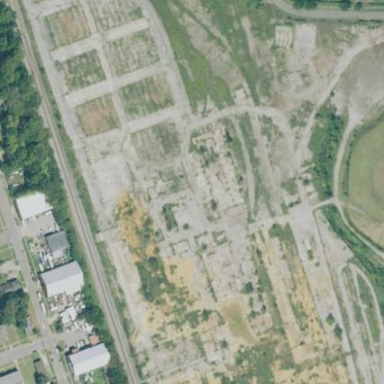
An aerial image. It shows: Historic factory.